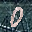
Label: 0